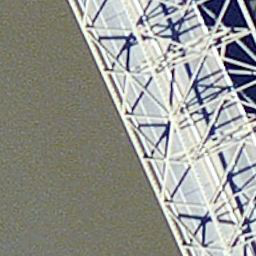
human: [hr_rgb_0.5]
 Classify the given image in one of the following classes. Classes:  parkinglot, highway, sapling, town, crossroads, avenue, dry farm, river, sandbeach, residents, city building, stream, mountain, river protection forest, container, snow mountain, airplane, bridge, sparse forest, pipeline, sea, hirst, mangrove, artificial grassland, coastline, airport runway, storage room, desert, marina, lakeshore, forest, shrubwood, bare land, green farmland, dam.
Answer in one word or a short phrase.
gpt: bridge